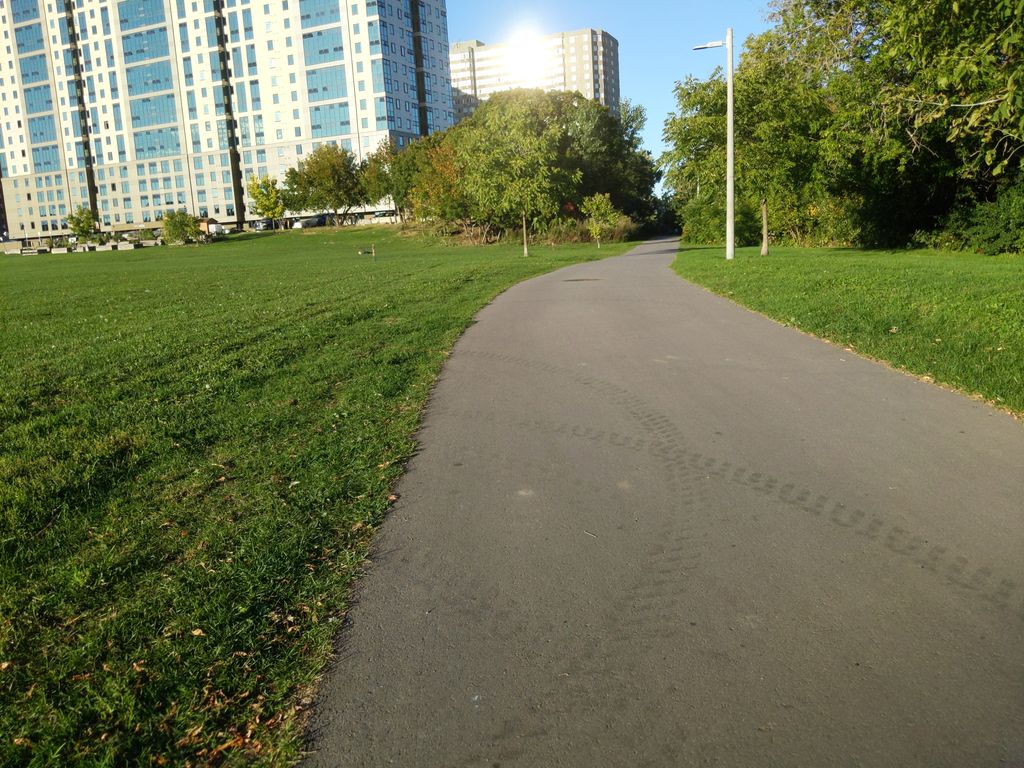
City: ottawa-gatineau